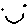
Label: smiley face